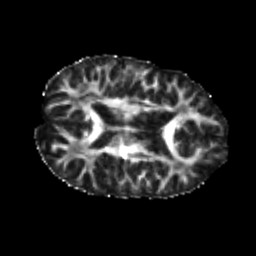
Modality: FA
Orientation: axial
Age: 22
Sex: male
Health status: healthy
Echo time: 0.074 s